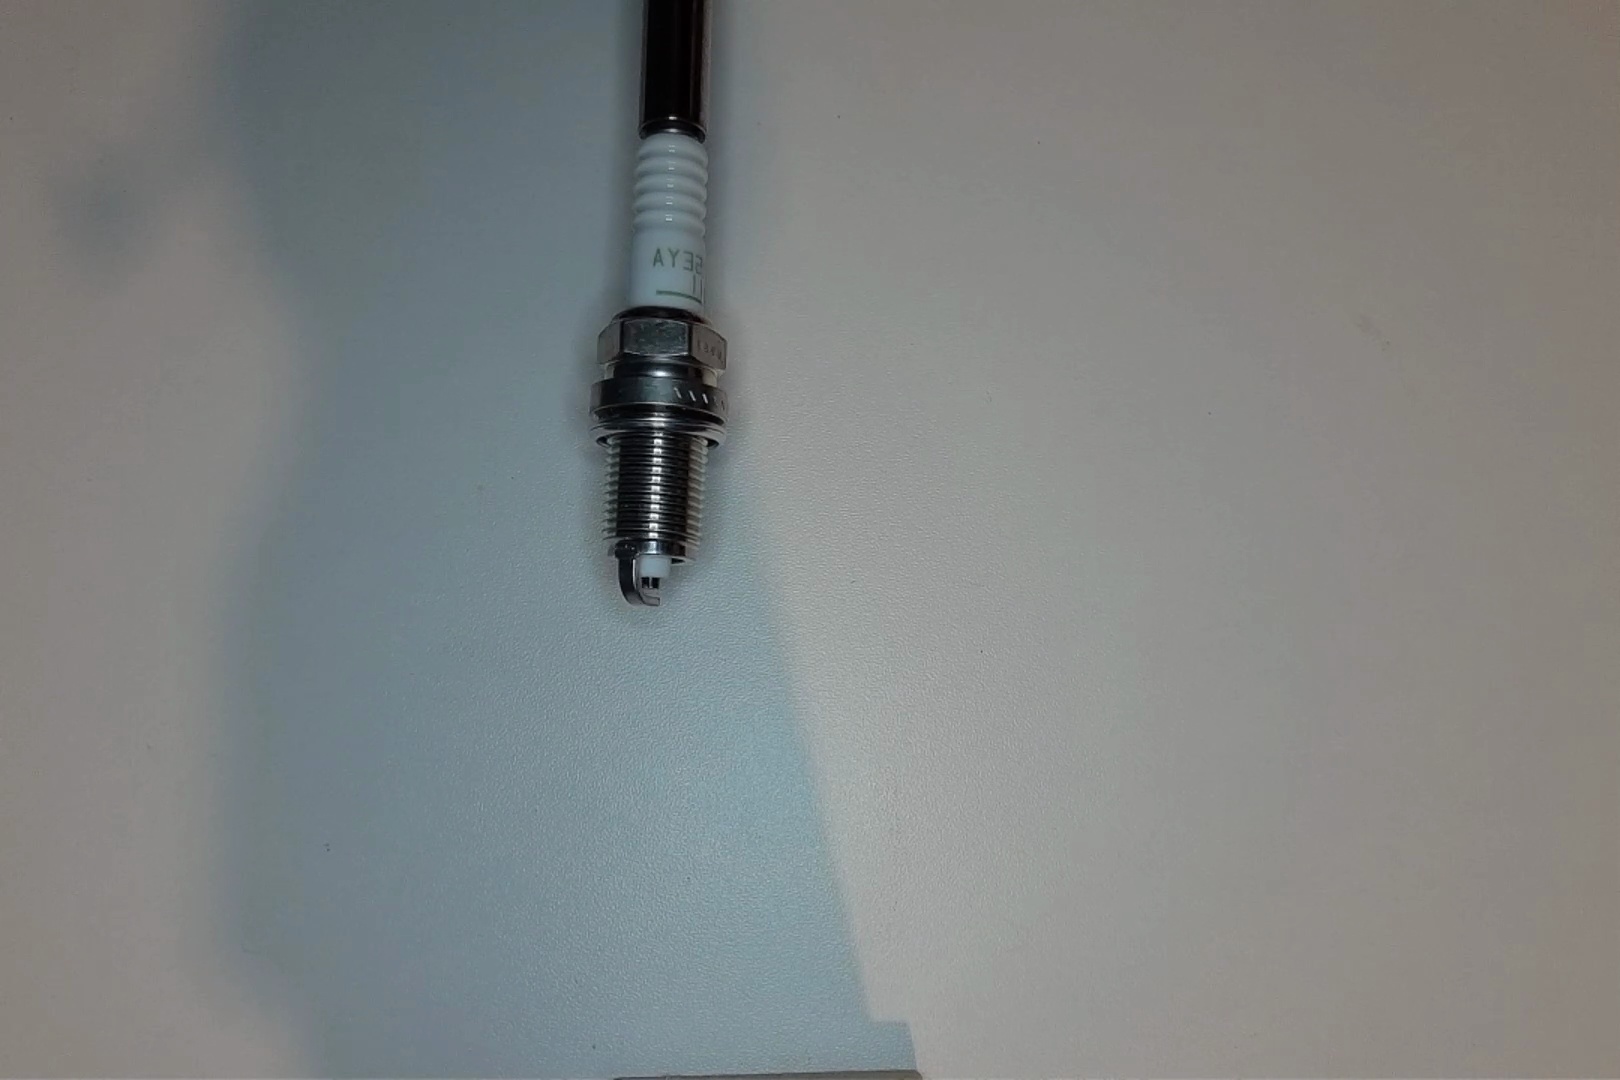
Label: no anomaly